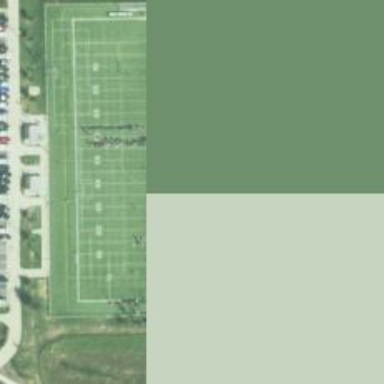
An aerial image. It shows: Pitch for American football and soccer on leisure land.